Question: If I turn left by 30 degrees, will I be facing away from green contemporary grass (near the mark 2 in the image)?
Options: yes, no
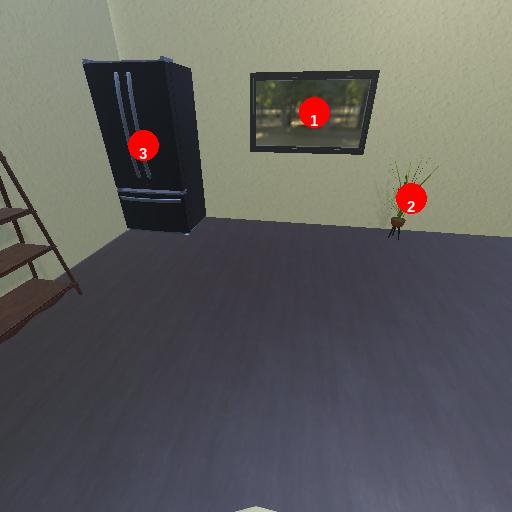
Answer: yes